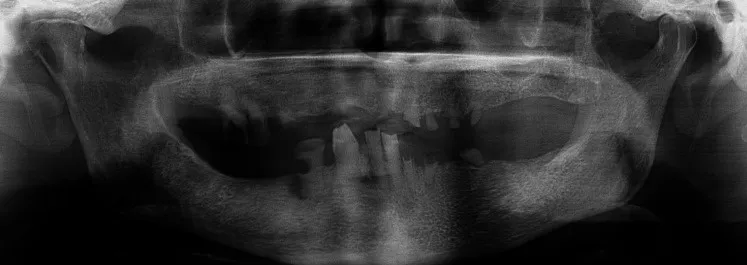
Panoramic X-ray showing multiple carious lesions and retained tooth roots.
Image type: radiology (x_ray)